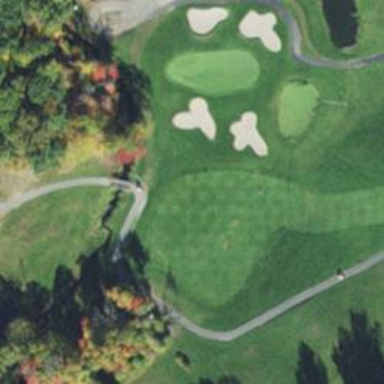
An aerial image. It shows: Path bridge crossing golf cartpath.